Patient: sex F, age 58
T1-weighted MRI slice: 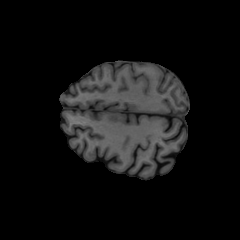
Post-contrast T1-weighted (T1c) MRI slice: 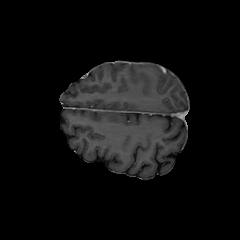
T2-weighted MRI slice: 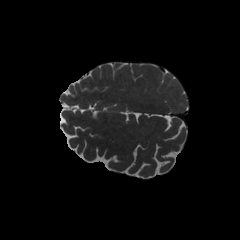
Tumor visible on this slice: yes
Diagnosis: Glioblastoma, IDH-wildtype
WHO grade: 4